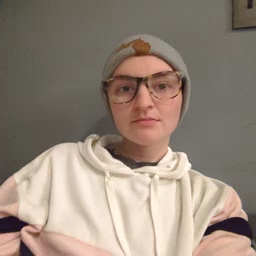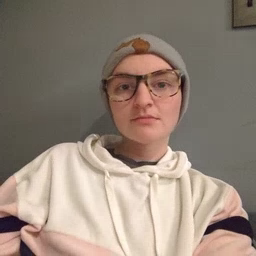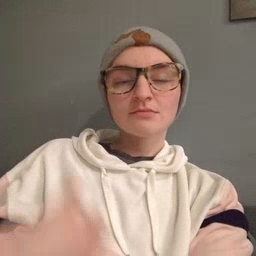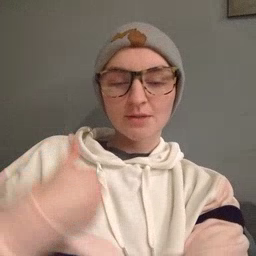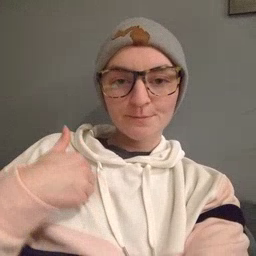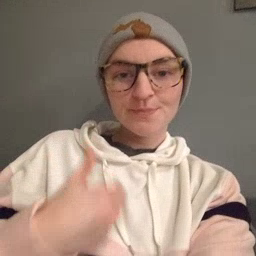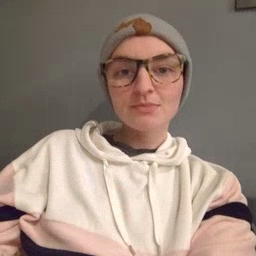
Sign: animal